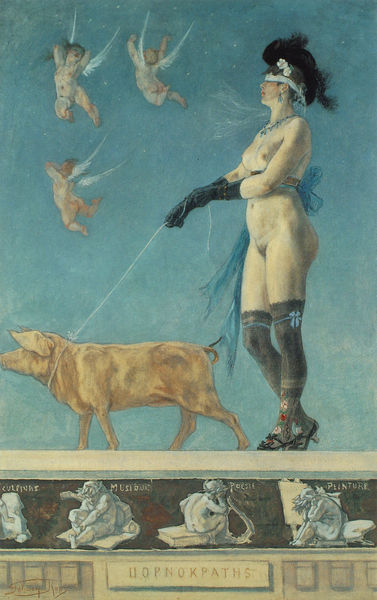
Titel: Pornokrates oder die Frau mit dem Schwein
Künstler: Félicien Robs
Institution: Sammlung der Communauté francaise de Belgique, Namur: in Musée Provincial Félicien Rops
Schlagwörter: blau, flügel, himmel, nackt, blume, blumen, frau, handschuhe, nacht, hund, schleife, haare, stickerei, engel, putte, relief, brüste, schrift, schuhe, leine, wandgemälde, staffelei, strumpf, erotisch, strümpfe, schwein, buch, sternenhimmel, leinwand, fries, fleigen, gut, teufel, putten, putti, augenbinde, schamhaar, strumpfband, leia, verbundene augen, schlafwandeln, n, schlafwandel, blumen schuhe, kette hut